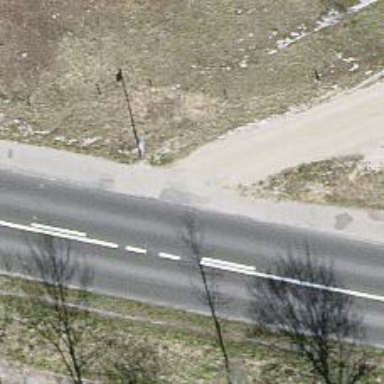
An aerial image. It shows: Service road with sidewalk alongside.